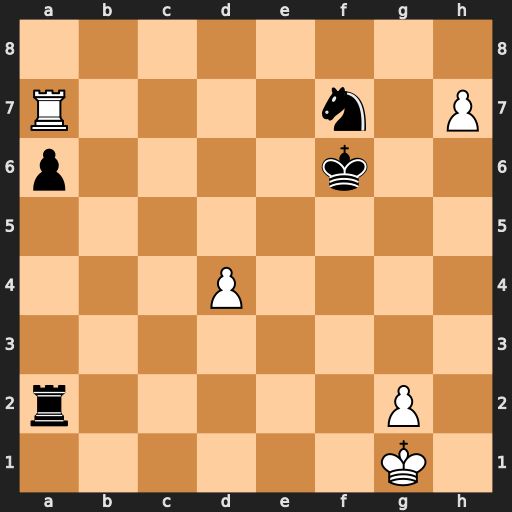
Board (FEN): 8/R4n1P/p4k2/8/3P4/8/r5P1/6K1
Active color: w
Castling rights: -
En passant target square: -
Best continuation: Rxf7+ Kxf7 h8=Q